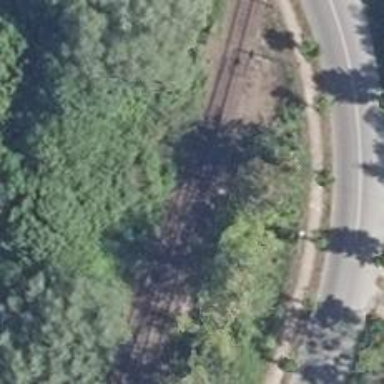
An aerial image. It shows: Railway switch.